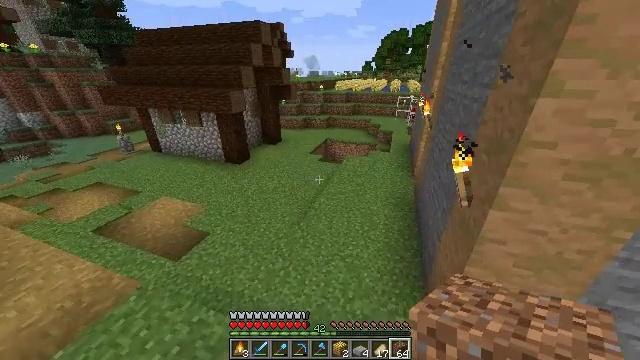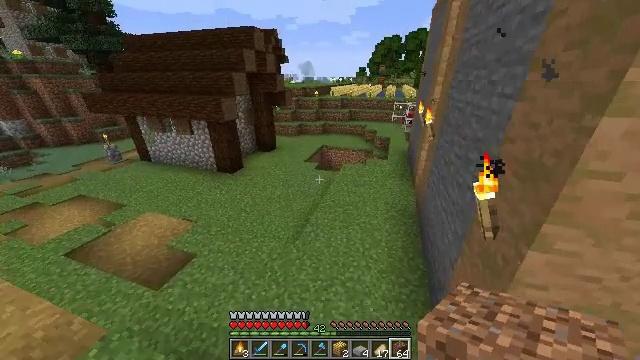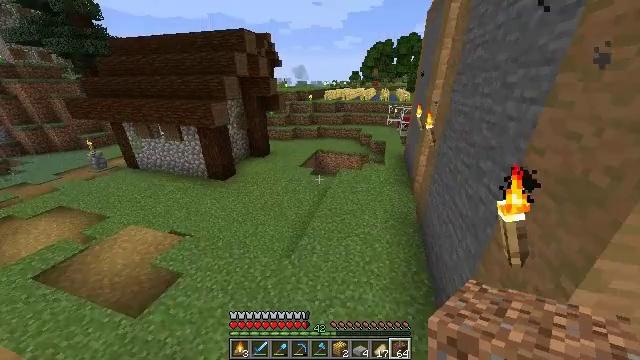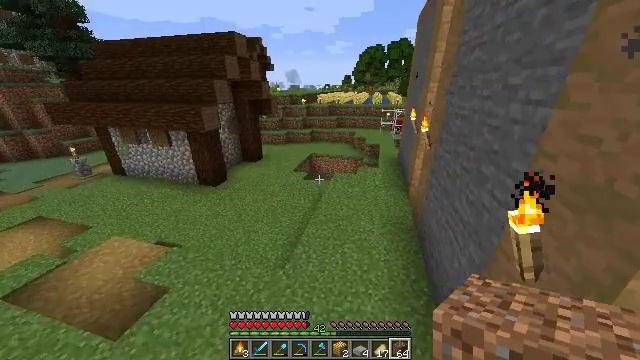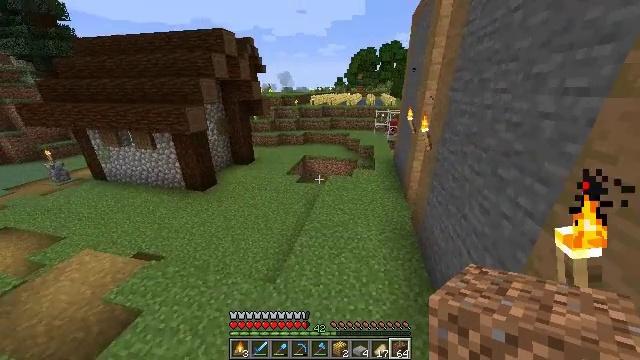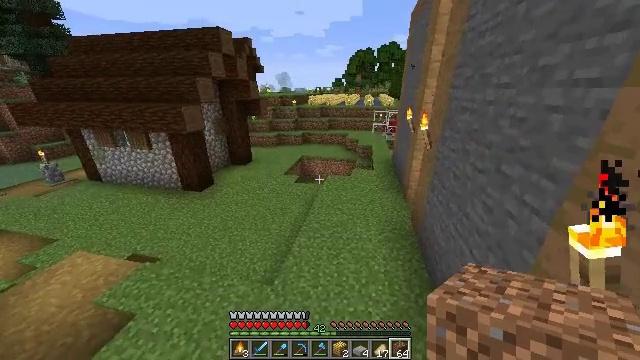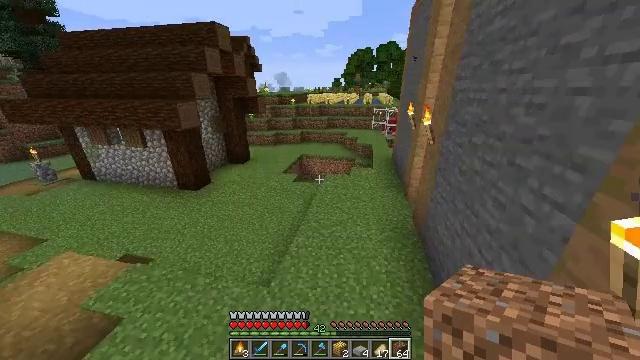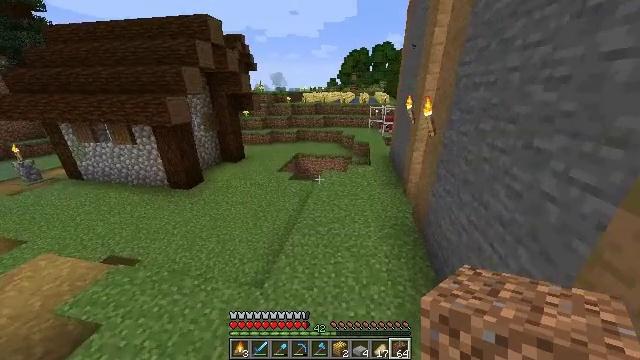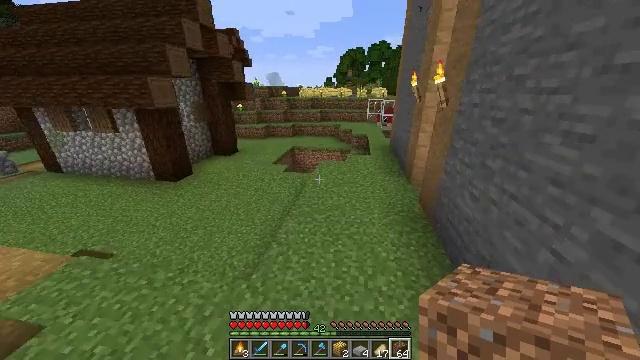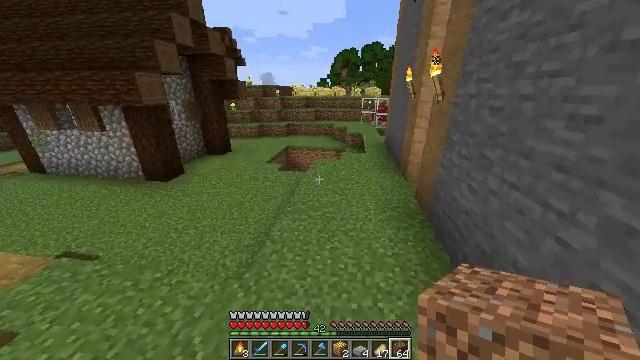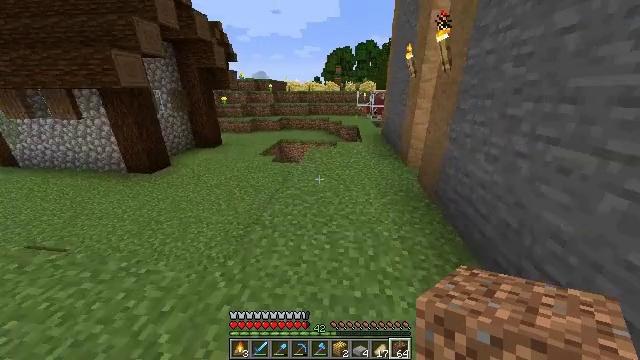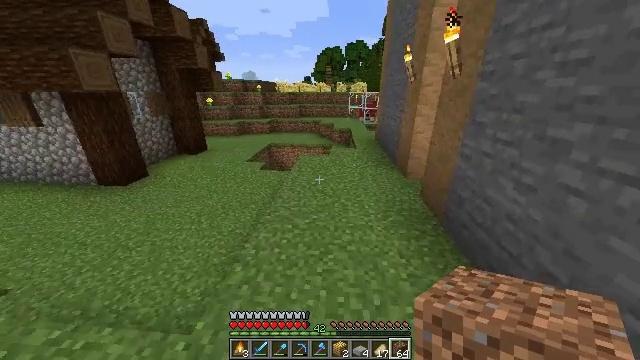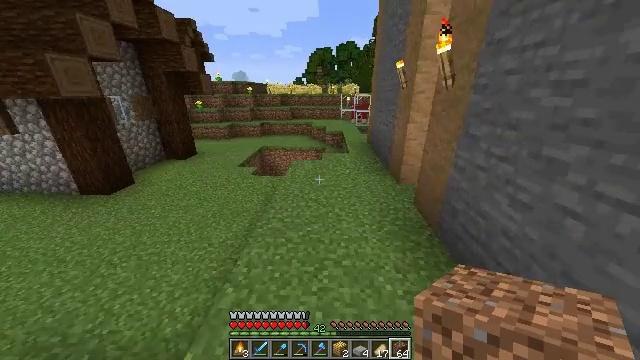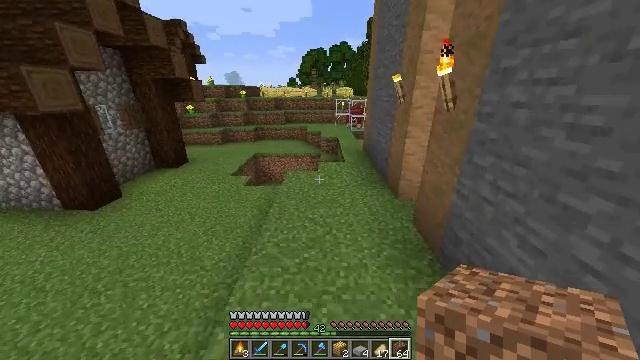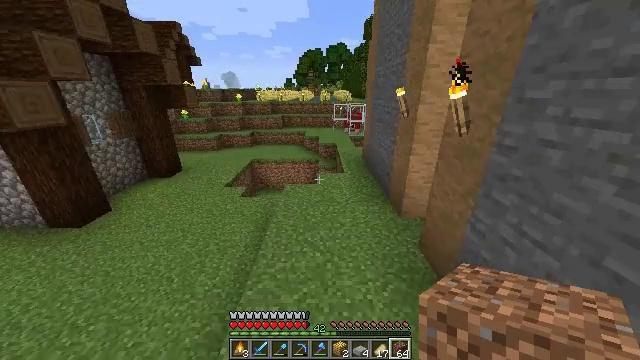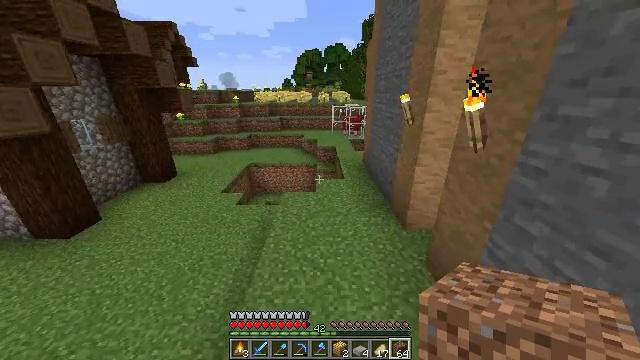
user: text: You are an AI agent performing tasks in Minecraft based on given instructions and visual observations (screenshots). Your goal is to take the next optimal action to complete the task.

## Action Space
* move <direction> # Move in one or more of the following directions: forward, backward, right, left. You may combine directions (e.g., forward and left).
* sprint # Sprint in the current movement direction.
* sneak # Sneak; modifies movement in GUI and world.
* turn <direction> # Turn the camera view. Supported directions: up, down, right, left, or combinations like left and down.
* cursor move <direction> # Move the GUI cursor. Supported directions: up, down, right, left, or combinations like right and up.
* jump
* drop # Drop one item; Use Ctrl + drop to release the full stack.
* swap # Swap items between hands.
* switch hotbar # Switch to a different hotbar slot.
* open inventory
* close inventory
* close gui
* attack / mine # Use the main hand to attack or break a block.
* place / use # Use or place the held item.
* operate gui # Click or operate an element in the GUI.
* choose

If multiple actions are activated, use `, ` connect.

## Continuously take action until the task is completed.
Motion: motion action
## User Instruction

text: Drop a dried kelp.
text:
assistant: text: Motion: move forward, sprint, turn right and up
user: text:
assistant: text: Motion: move forward, sprint, turn right
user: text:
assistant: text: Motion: move forward, sprint, turn right
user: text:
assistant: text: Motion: move forward, sprint, turn right
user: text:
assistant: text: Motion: move forward
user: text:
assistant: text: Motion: move forward
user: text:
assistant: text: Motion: move forward, turn right, jump
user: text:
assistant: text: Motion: move forward, jump
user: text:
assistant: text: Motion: move forward, turn right, jump
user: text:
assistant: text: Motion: move forward, turn right, jump
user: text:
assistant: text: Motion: move forward, turn right, jump
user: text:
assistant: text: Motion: move forward, turn right, jump
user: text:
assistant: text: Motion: move forward, turn right, jump
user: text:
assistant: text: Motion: move forward, jump
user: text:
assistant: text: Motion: move forward, jump
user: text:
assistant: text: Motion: move forward, jump
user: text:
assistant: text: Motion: move forward, jump
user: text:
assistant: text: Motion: move forward, turn right, jump
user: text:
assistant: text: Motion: move forward, turn right, jump
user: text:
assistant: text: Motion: move forward, turn right, jump
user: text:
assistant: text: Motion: move forward, sprint, turn right, jump
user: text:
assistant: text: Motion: move forward, sprint, jump
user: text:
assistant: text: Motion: move forward, sprint, jump
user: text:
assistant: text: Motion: move forward, sprint, jump
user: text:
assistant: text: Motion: move forward, jump
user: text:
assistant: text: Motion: move forward, jump
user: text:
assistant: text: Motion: move forward, jump
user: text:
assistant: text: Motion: move forward, jump
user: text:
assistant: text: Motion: move forward, jump
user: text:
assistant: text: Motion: move forward, jump